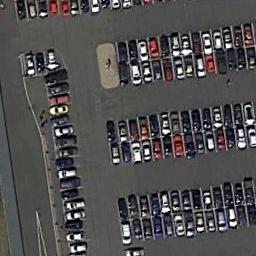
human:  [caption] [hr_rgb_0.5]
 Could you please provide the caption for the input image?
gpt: The parking lot is full of cars .

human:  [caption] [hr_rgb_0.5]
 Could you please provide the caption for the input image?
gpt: There are many different colored cars in the parking lot .

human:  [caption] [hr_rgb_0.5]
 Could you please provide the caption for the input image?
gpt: The parking lot has lots of neatly arranged cars of different colors .

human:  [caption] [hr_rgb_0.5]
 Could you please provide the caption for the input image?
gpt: Six rows of cars were parked in the parking lot .

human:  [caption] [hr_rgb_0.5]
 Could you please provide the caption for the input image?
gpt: There are many cars on the parking lot .